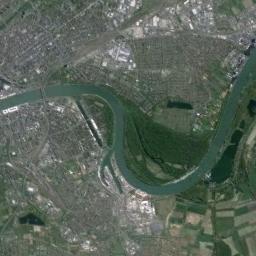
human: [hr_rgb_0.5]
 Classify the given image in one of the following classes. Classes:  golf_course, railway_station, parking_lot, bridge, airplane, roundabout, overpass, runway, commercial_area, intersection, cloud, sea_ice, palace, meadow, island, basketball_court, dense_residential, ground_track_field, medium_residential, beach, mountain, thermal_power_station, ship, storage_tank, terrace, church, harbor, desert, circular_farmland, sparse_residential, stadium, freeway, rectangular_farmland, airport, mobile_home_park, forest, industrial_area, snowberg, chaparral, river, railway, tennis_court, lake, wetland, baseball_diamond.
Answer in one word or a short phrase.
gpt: river